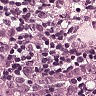
Metastatic tissue present: yes